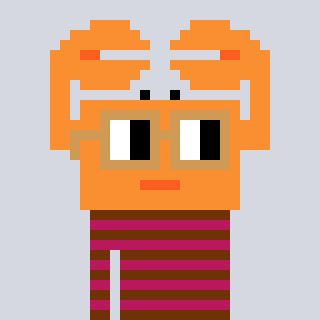
a pixel art character with square brown glasses, a crab-shaped head and a darkpink-colored body on a cool background